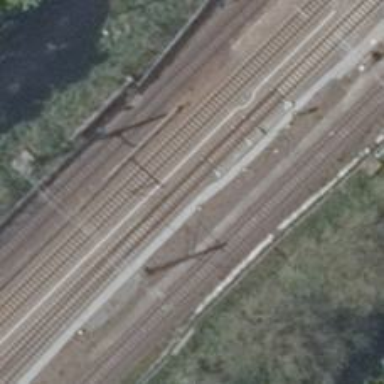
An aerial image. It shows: Railway switch with the turnout on the left side.